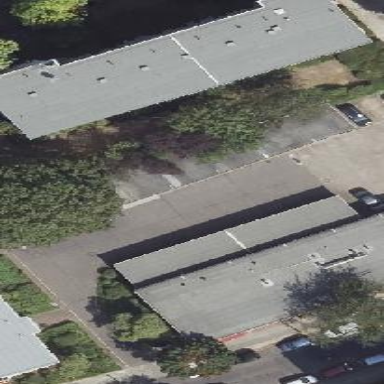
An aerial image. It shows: Flat roofed garages.